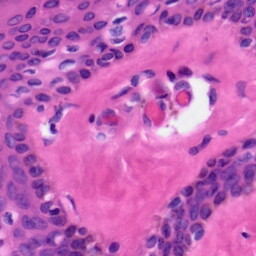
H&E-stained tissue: Skin